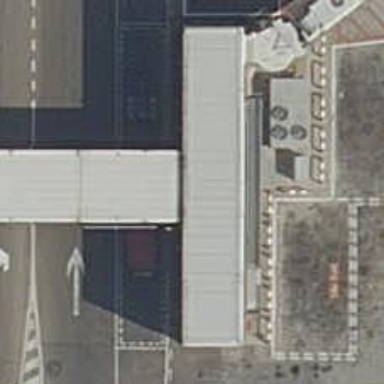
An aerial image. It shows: Airport gate.